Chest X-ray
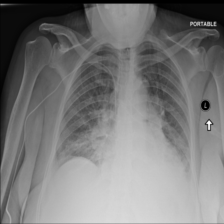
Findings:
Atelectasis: negative
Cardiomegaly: negative
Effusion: negative
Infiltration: negative
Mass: negative
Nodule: negative
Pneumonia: negative
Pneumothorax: negative
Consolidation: negative
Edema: negative
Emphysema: negative
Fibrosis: negative
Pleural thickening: negative
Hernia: negative